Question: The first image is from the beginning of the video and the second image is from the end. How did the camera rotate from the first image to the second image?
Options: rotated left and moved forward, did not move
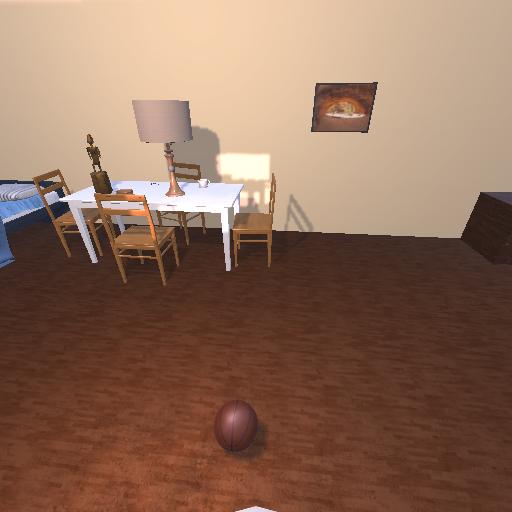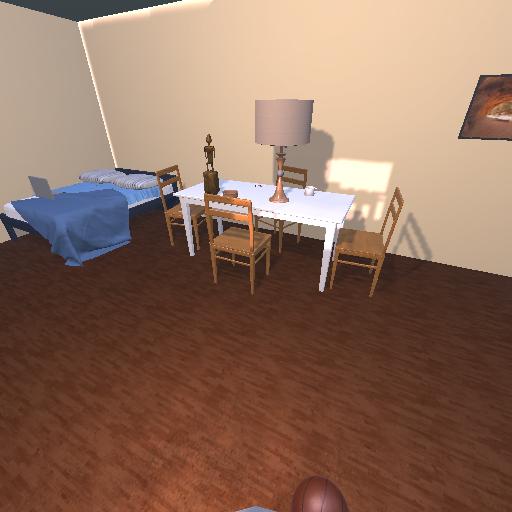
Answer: rotated left and moved forward